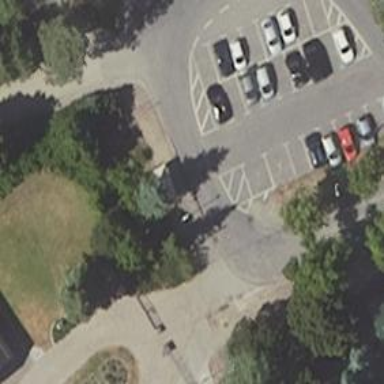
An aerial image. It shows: Public transport stop position.